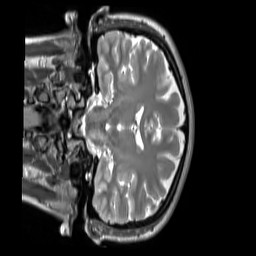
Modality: T2w
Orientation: coronal
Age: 23
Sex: female
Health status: ill
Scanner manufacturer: siemens
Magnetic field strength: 3 T
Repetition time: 2.8 s
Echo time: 0.326 s